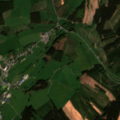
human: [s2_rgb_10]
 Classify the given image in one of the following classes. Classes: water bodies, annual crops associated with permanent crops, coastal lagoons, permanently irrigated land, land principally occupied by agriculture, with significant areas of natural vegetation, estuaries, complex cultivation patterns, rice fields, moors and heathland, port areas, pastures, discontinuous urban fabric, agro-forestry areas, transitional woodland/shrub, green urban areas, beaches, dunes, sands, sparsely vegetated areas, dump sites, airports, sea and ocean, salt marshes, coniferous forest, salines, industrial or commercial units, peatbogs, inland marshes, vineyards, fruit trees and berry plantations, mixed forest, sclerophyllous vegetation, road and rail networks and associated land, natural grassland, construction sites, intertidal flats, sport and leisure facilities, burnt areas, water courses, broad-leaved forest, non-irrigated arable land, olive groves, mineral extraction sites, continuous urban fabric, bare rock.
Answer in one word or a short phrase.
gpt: discontinuous urban fabric, pastures, complex cultivation patterns, land principally occupied by agriculture, with significant areas of natural vegetation, coniferous forest, inland marshes